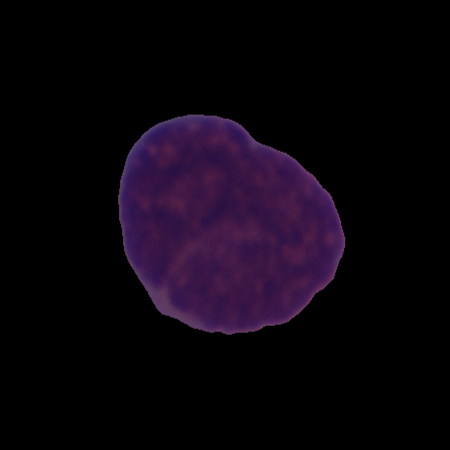
Label: cancer